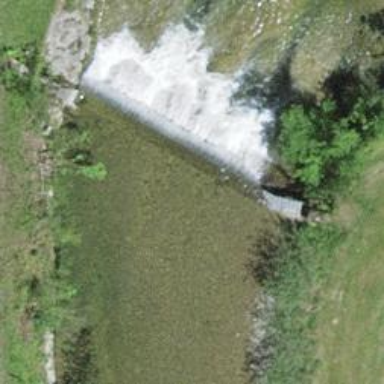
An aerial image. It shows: Weir along the waterway.